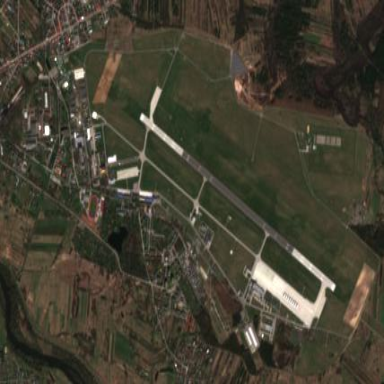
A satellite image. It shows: Military airfield located within aerodrome.